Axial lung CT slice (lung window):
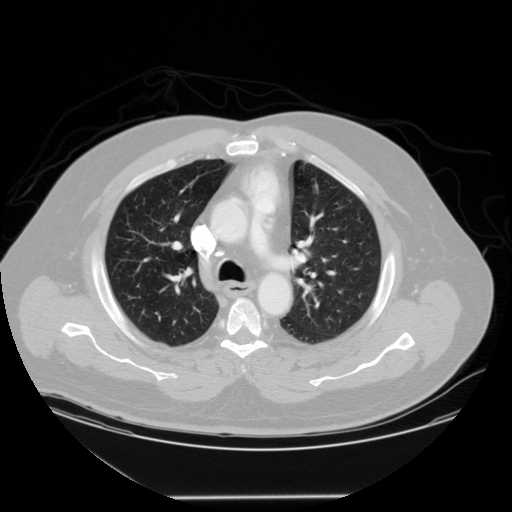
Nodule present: no